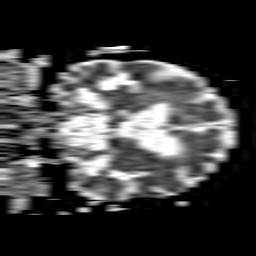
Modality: ADC
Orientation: coronal
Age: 87
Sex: female
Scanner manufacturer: philips
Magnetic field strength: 1.5 T
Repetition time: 3.395 s
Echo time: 0.06922 s